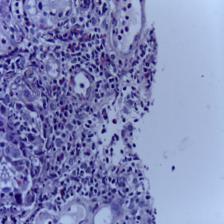
Diagnosis: OSCC